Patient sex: M
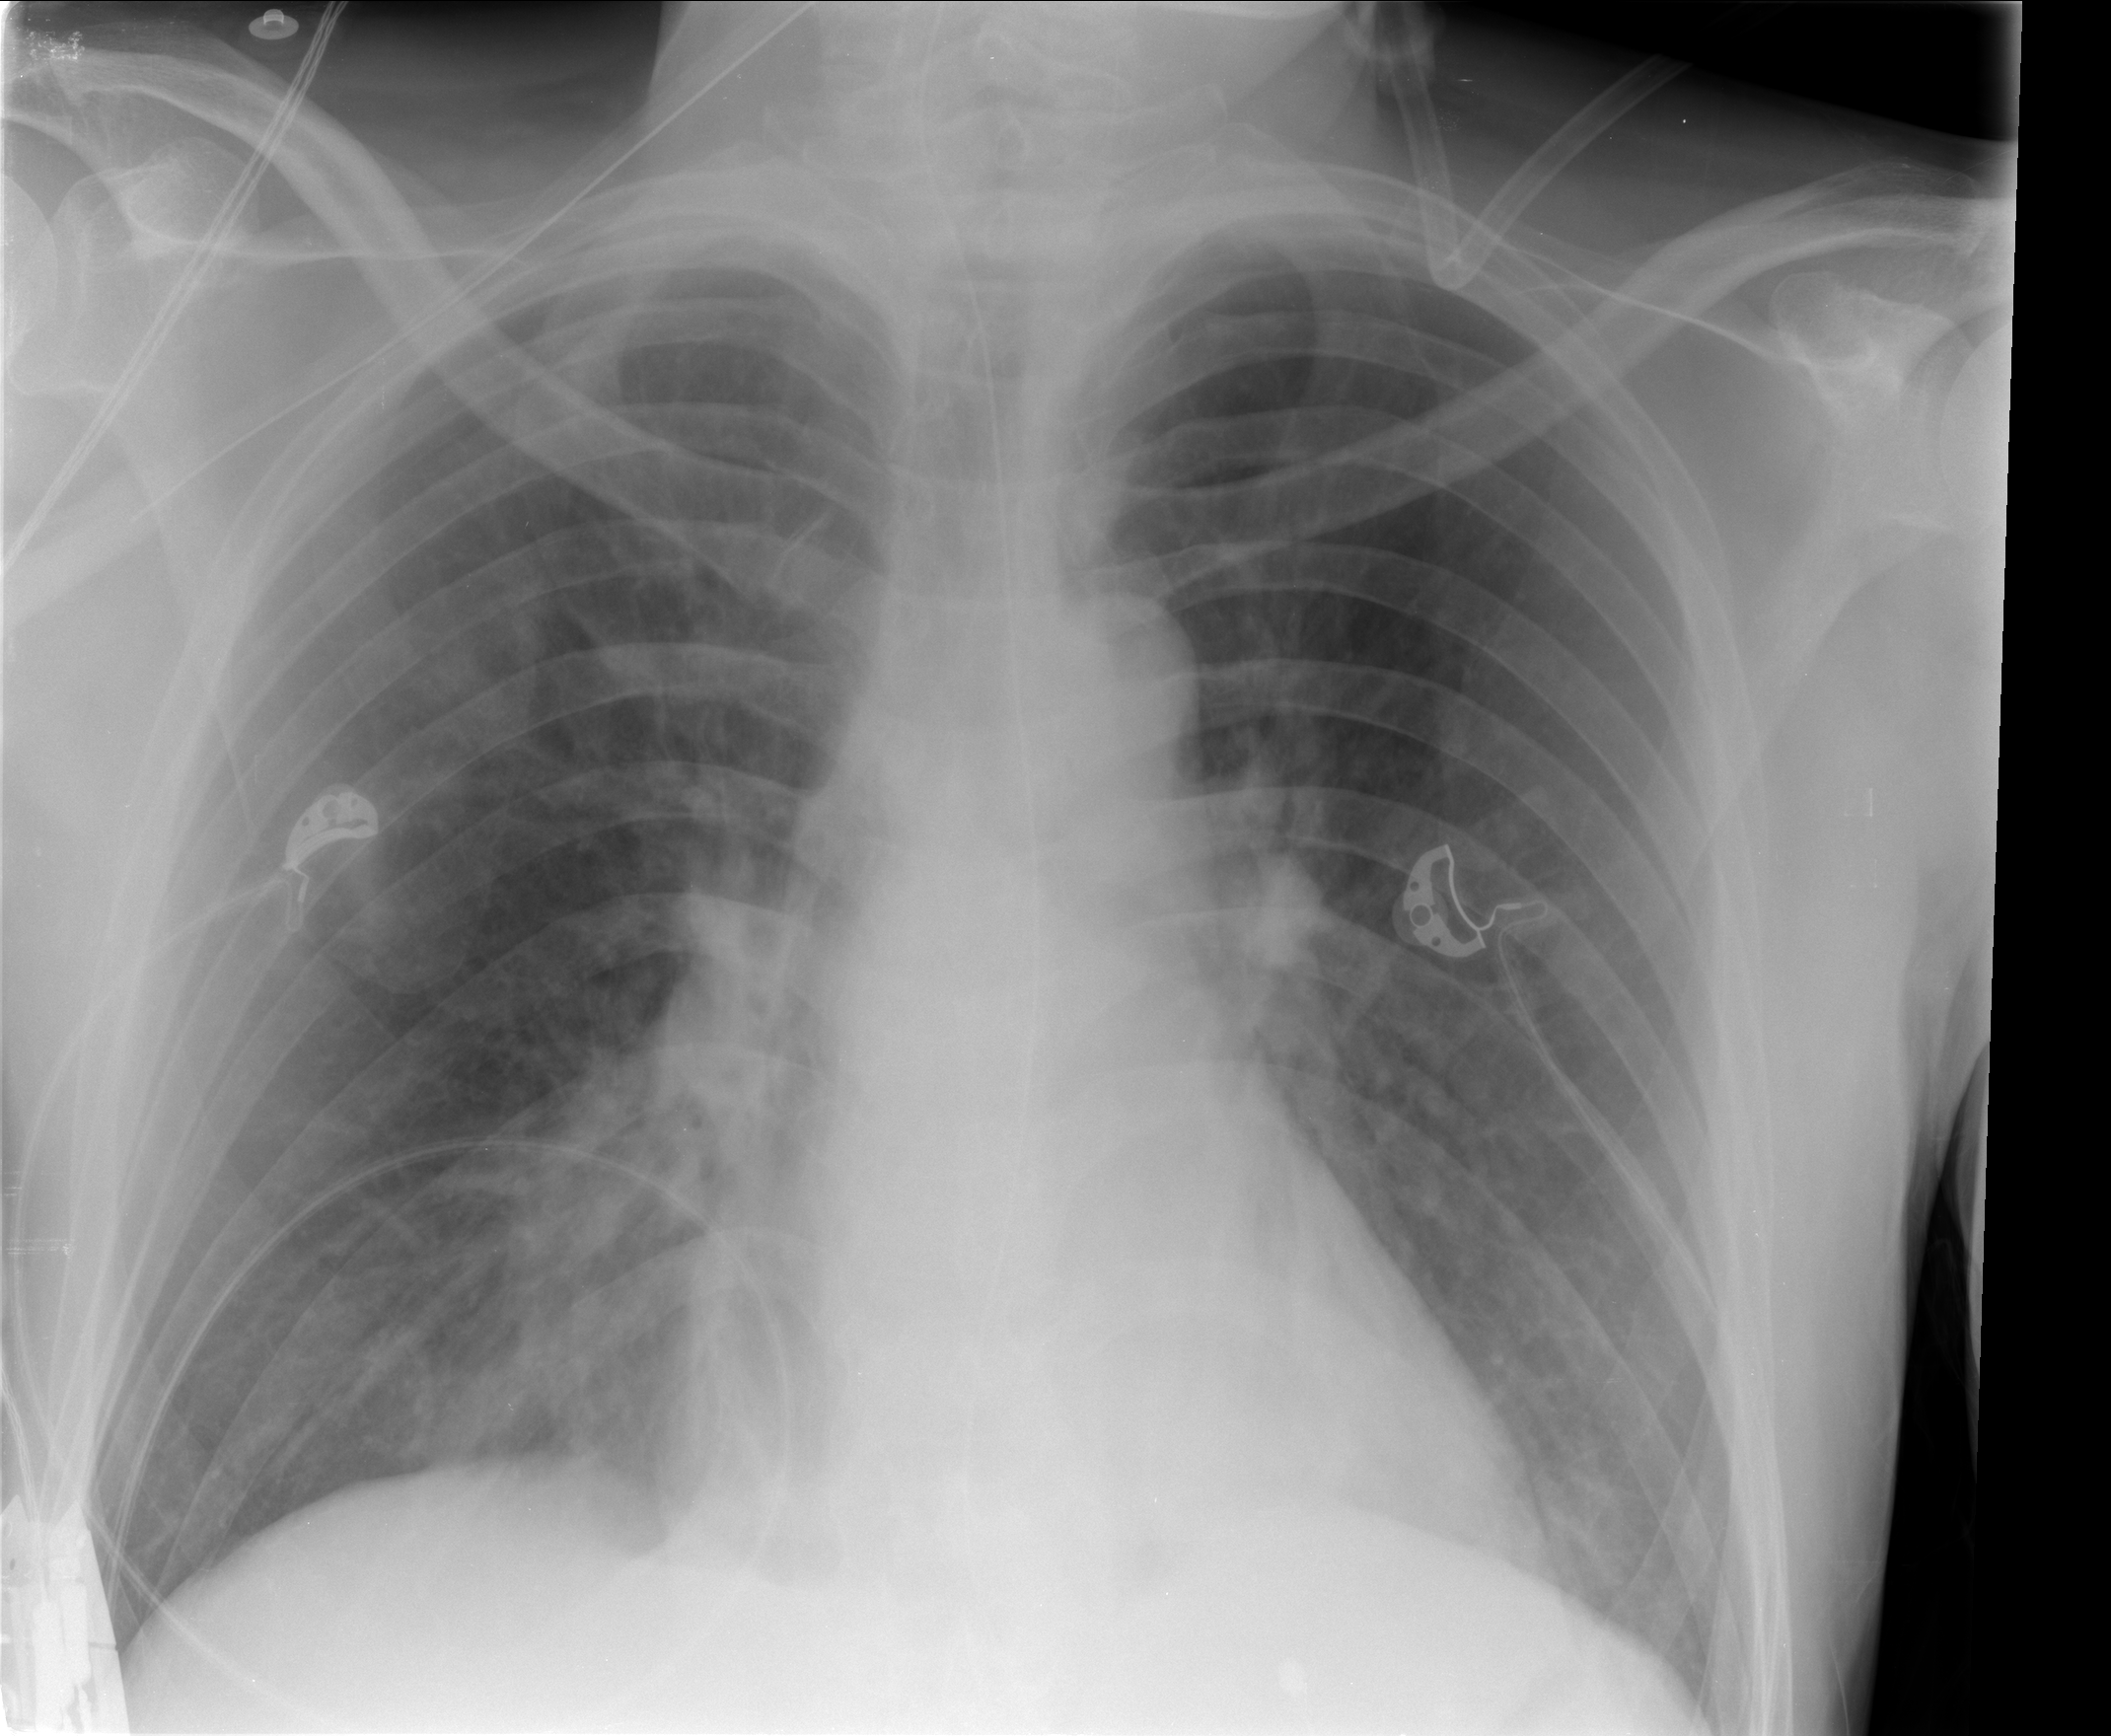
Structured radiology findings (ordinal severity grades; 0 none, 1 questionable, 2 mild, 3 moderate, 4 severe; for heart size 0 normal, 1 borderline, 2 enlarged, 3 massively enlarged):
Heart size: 0
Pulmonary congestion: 0
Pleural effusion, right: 0
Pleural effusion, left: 0
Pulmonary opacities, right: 0
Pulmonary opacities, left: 0
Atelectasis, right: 2
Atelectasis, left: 0